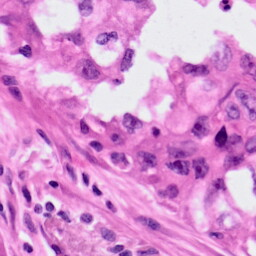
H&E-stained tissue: Lung